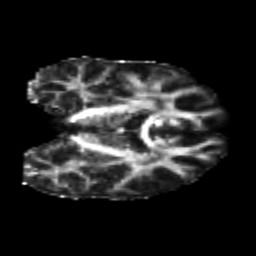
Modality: FA
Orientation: coronal
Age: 24
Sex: male
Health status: healthy
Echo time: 0.074 s